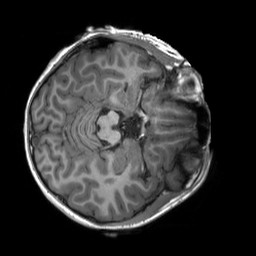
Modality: T1w
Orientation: axial
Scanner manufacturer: siemens
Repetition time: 2.3 s
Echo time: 0.00229 s